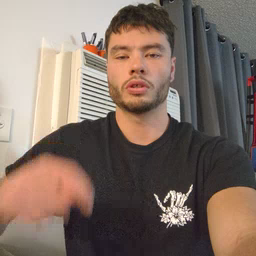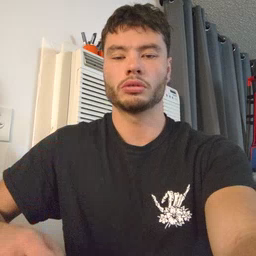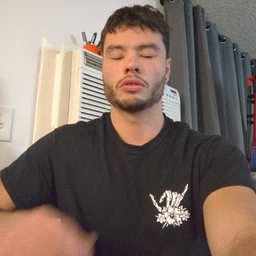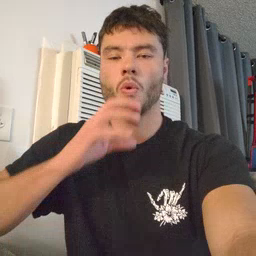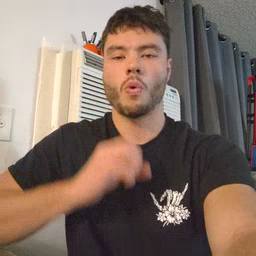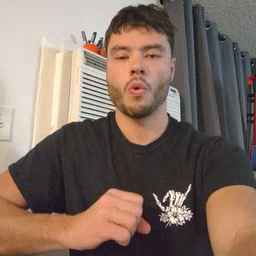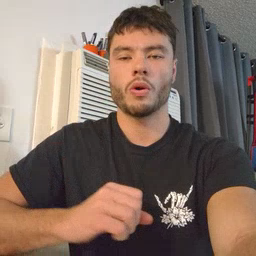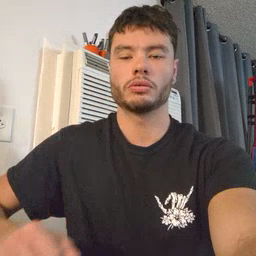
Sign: old